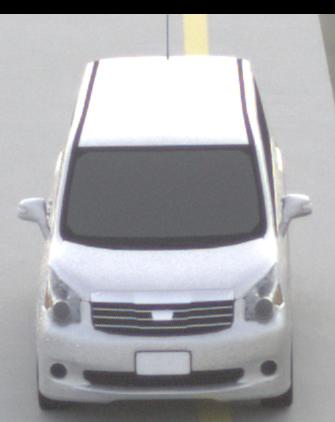
Make: Toyota
Model: Noah
Detailed model: Voxy R70G
Model produced from: 2007
Model produced until: 2013
Doors: 5
Color: white
Road condition: dry road
Daytime: sunrise or sunset
Contrast: low contrast